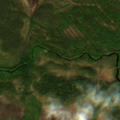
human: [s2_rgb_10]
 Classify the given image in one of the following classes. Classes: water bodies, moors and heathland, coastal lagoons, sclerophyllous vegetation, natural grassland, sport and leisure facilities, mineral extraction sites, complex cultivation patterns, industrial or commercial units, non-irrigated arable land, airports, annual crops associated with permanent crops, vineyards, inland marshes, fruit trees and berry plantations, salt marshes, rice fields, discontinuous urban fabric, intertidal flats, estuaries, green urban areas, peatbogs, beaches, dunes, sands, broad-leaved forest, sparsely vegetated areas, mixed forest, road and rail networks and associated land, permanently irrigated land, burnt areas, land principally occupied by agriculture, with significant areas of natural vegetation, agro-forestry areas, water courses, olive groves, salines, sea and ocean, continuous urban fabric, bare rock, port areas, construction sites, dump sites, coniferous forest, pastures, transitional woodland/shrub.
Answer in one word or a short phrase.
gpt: coniferous forest, mixed forest, transitional woodland/shrub, peatbogs